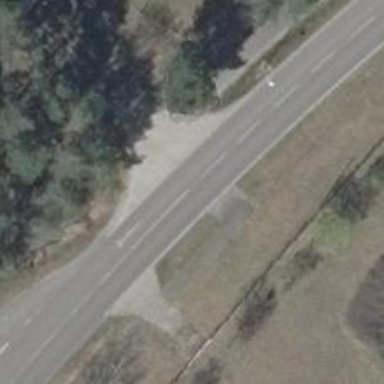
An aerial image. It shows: Unclassified road with asphalt surface.